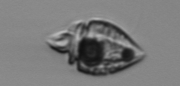
Label: Amphidinium